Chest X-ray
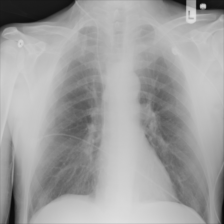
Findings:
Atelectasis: negative
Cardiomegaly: negative
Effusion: negative
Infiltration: negative
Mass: negative
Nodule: negative
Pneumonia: negative
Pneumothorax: negative
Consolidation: negative
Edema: negative
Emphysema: negative
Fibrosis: negative
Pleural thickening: negative
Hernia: negative